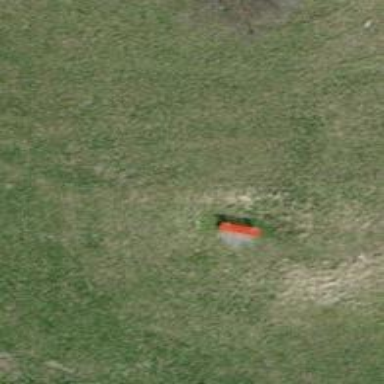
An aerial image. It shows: Red bench.